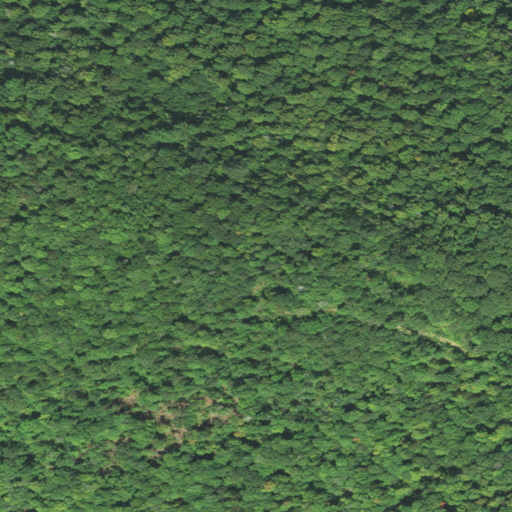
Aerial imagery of mountain in West Virginia named Spruce Knob containing deciduous forest and mixed forest